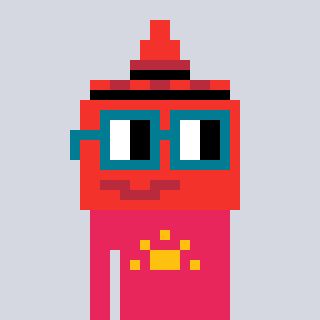
a pixel art character with square dark green glasses, a ketchup-shaped head and a redpinkish-colored body on a cool background